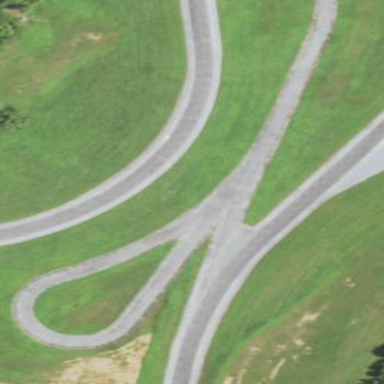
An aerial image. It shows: Raceway for motor sports.